Question: I am using the OpenVBX phone software by Twilio and everytime a call
comes into the software and I click answer it pops up the flash dialog
box but nothing is there. It works perfect in firefox, I just prefer
to use google chrome

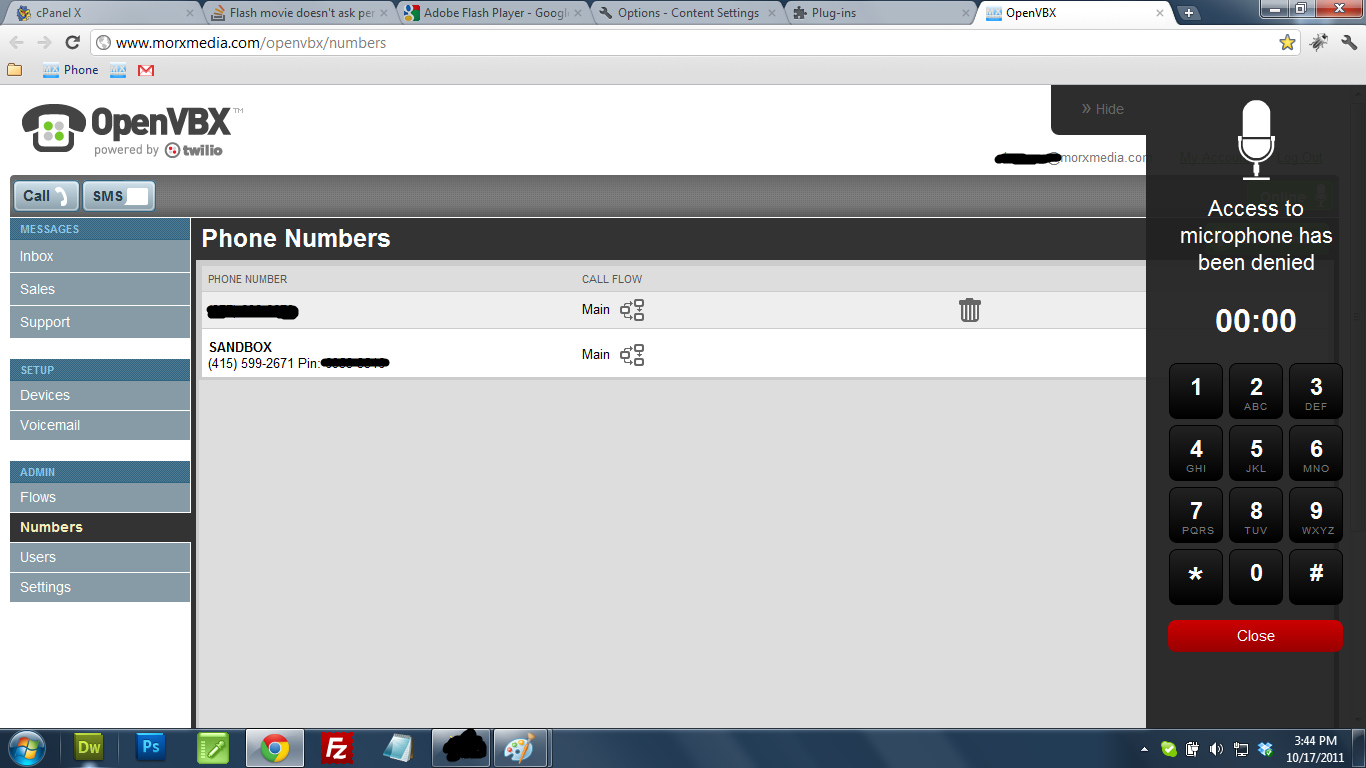
Answer: Assuming that you have flash installed do this:
Go to <URL>
Click the first tab (privacy) that shows a globe and an eye in the computer display. Make sure that you set to "always ask".
It is also possible that you set it to deny the first time it asked you. In this case, make sure you clear out all settings in flash and try again. If you selected deny and had remember settings checked, it won't ask you again.